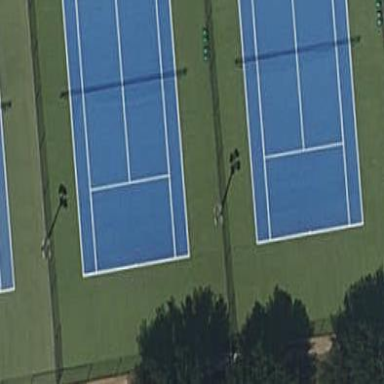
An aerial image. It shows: Tennis court in leisure pitch.